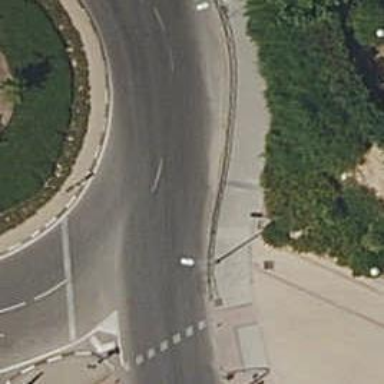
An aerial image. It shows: Road with traffic signals.